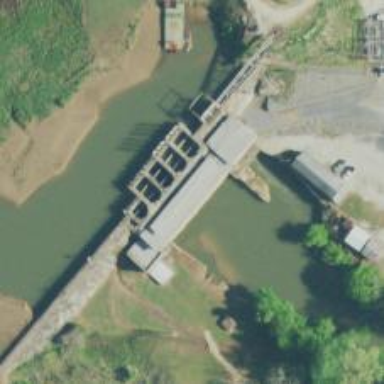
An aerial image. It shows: Hydro power generator using water-storage method.